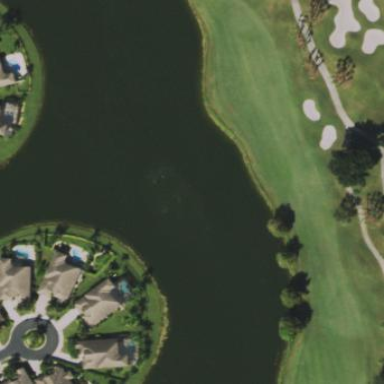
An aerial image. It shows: Golf fairway surrounded by grass.